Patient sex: F
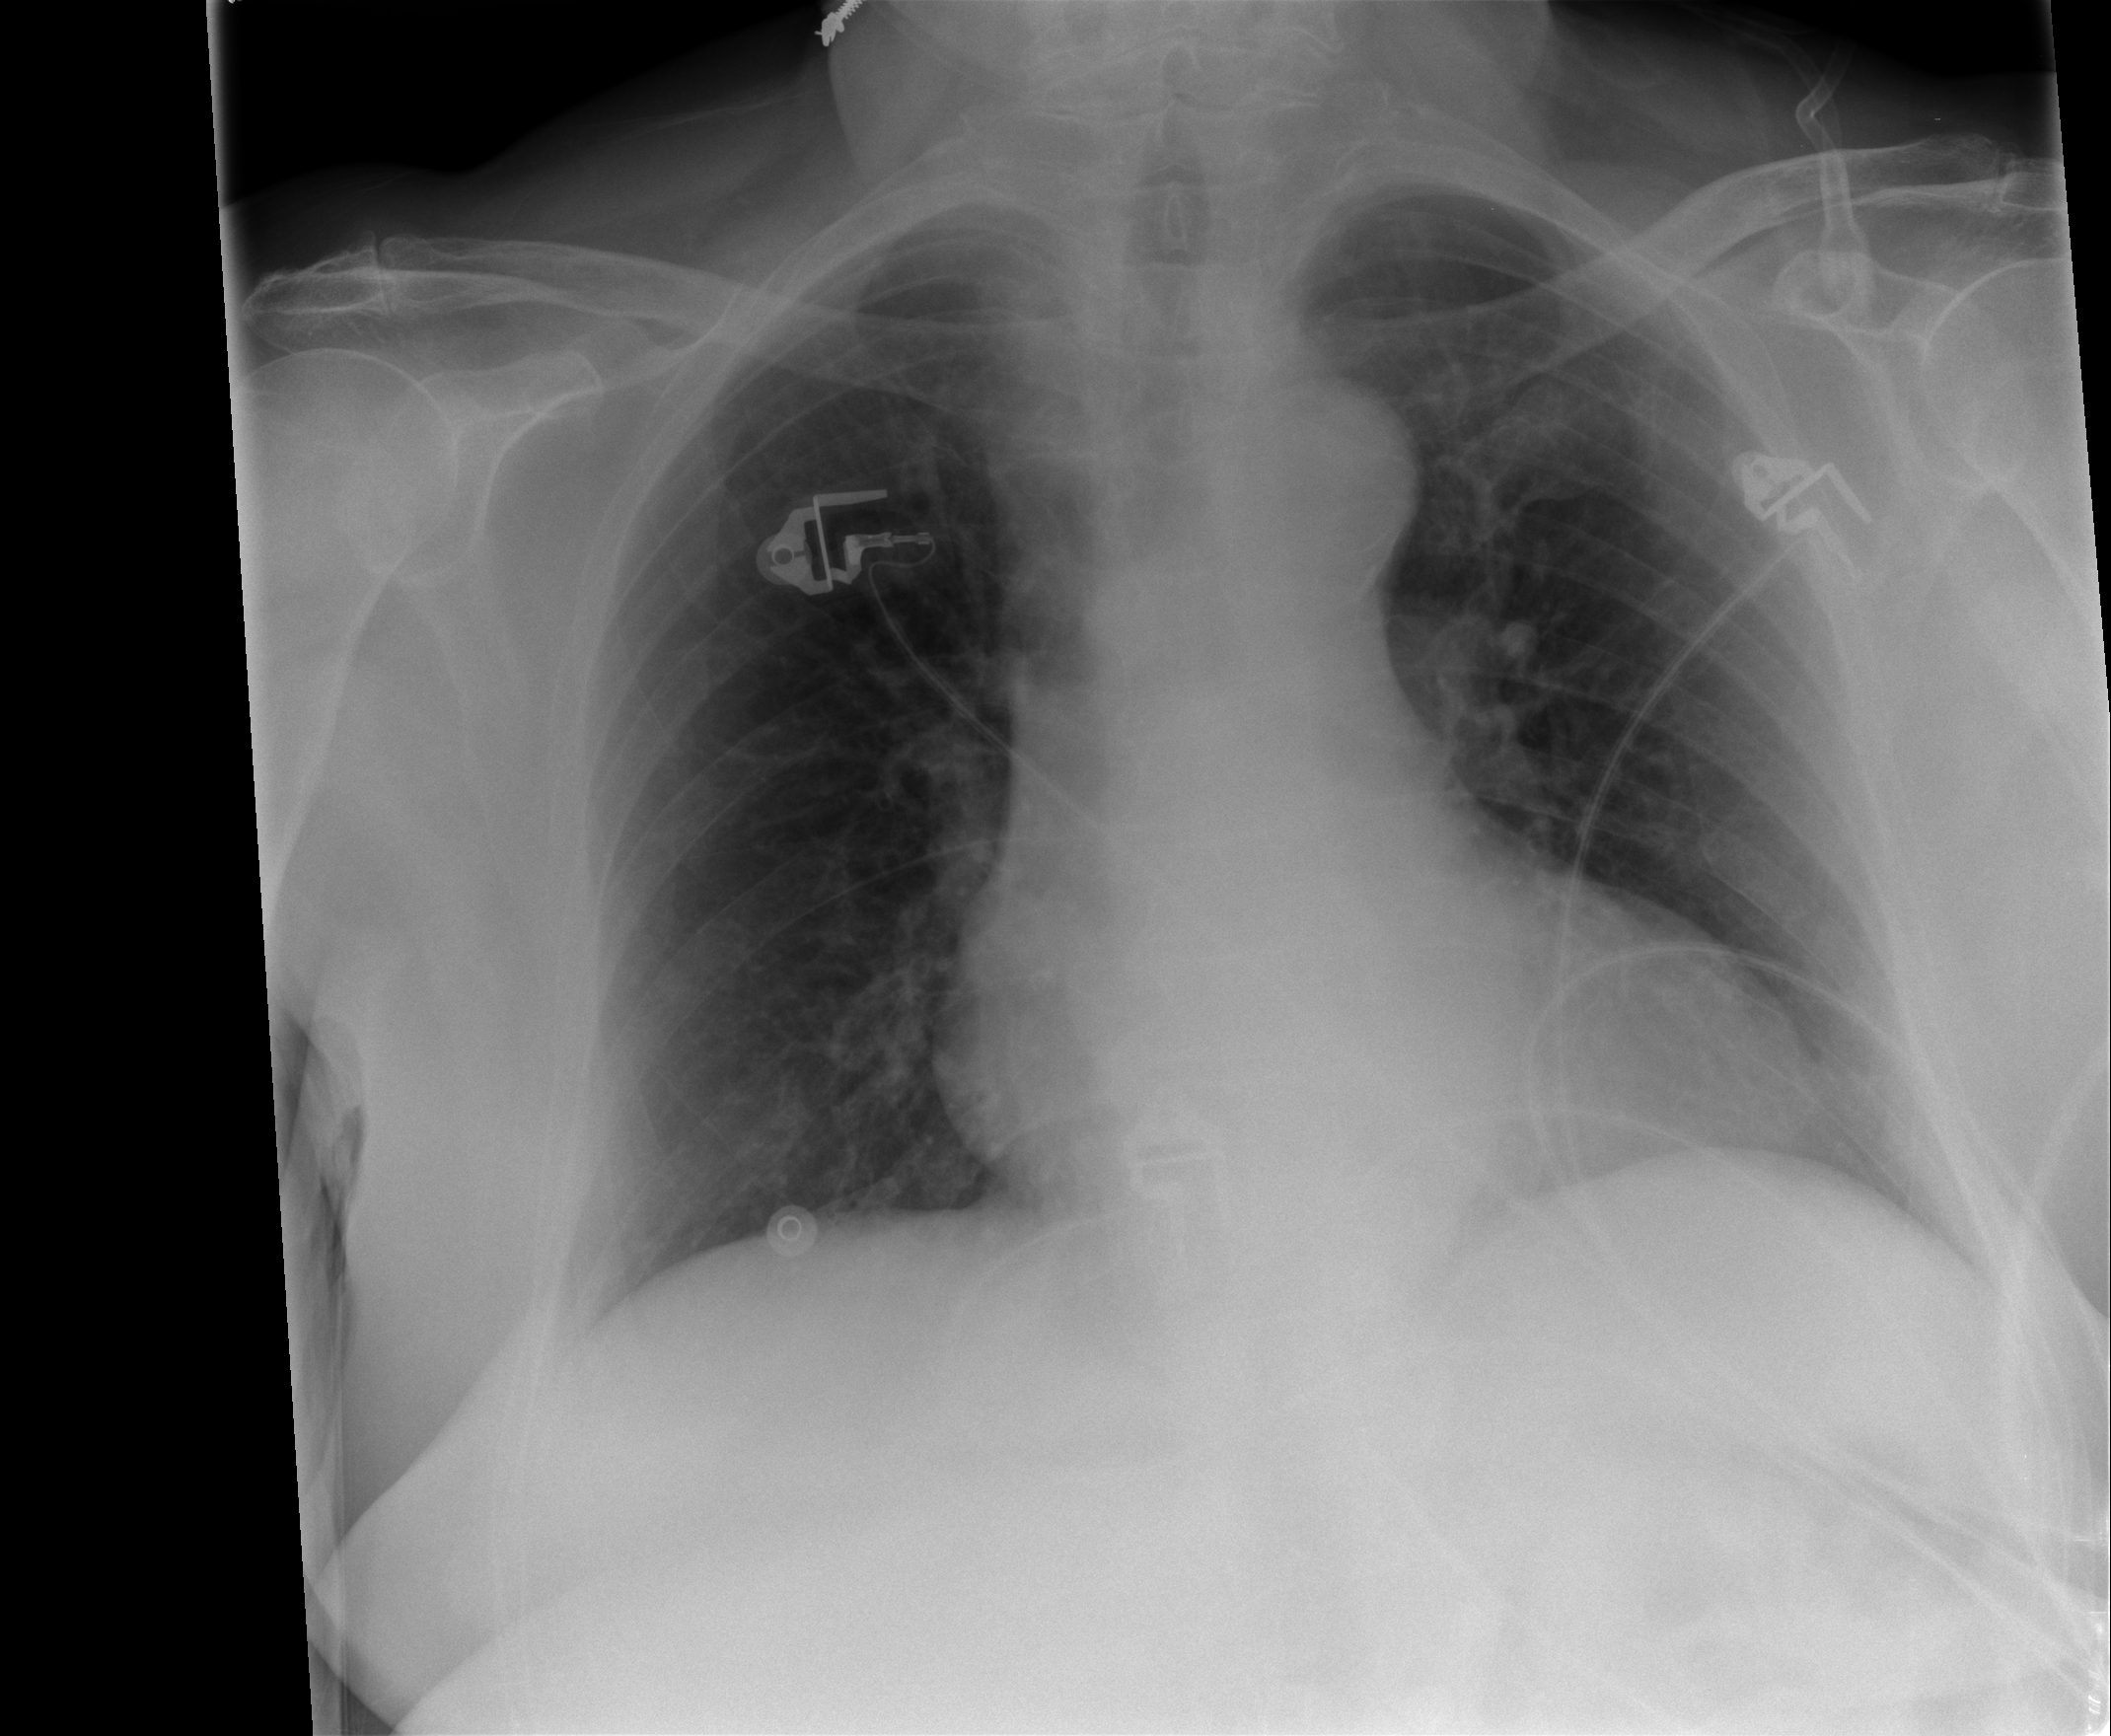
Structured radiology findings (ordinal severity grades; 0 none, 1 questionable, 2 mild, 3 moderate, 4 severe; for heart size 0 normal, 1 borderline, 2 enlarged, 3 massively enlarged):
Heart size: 2
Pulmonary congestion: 0
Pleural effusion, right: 0
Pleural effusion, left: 0
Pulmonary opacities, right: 0
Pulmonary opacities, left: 0
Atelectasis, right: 0
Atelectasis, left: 2